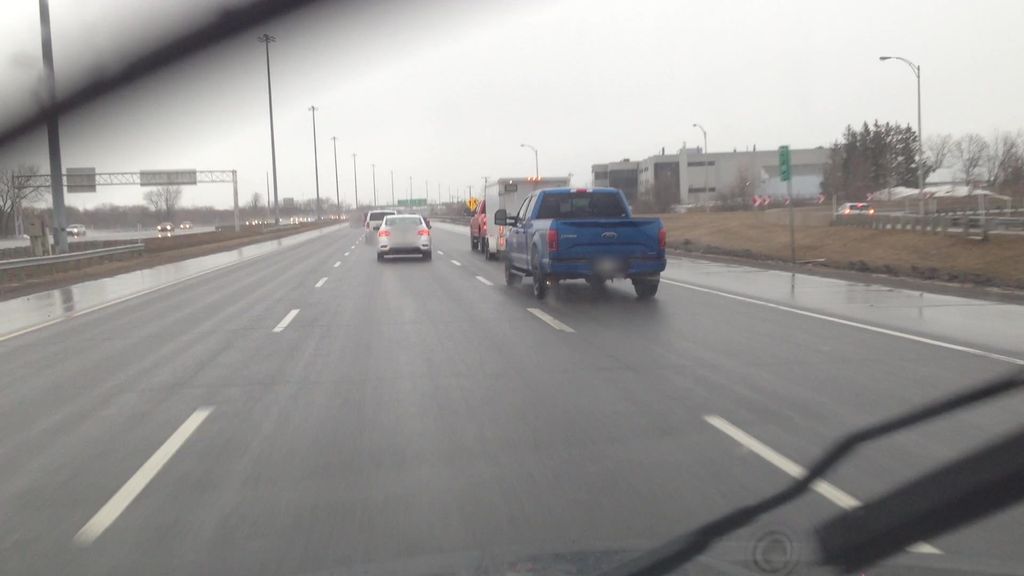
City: montreal